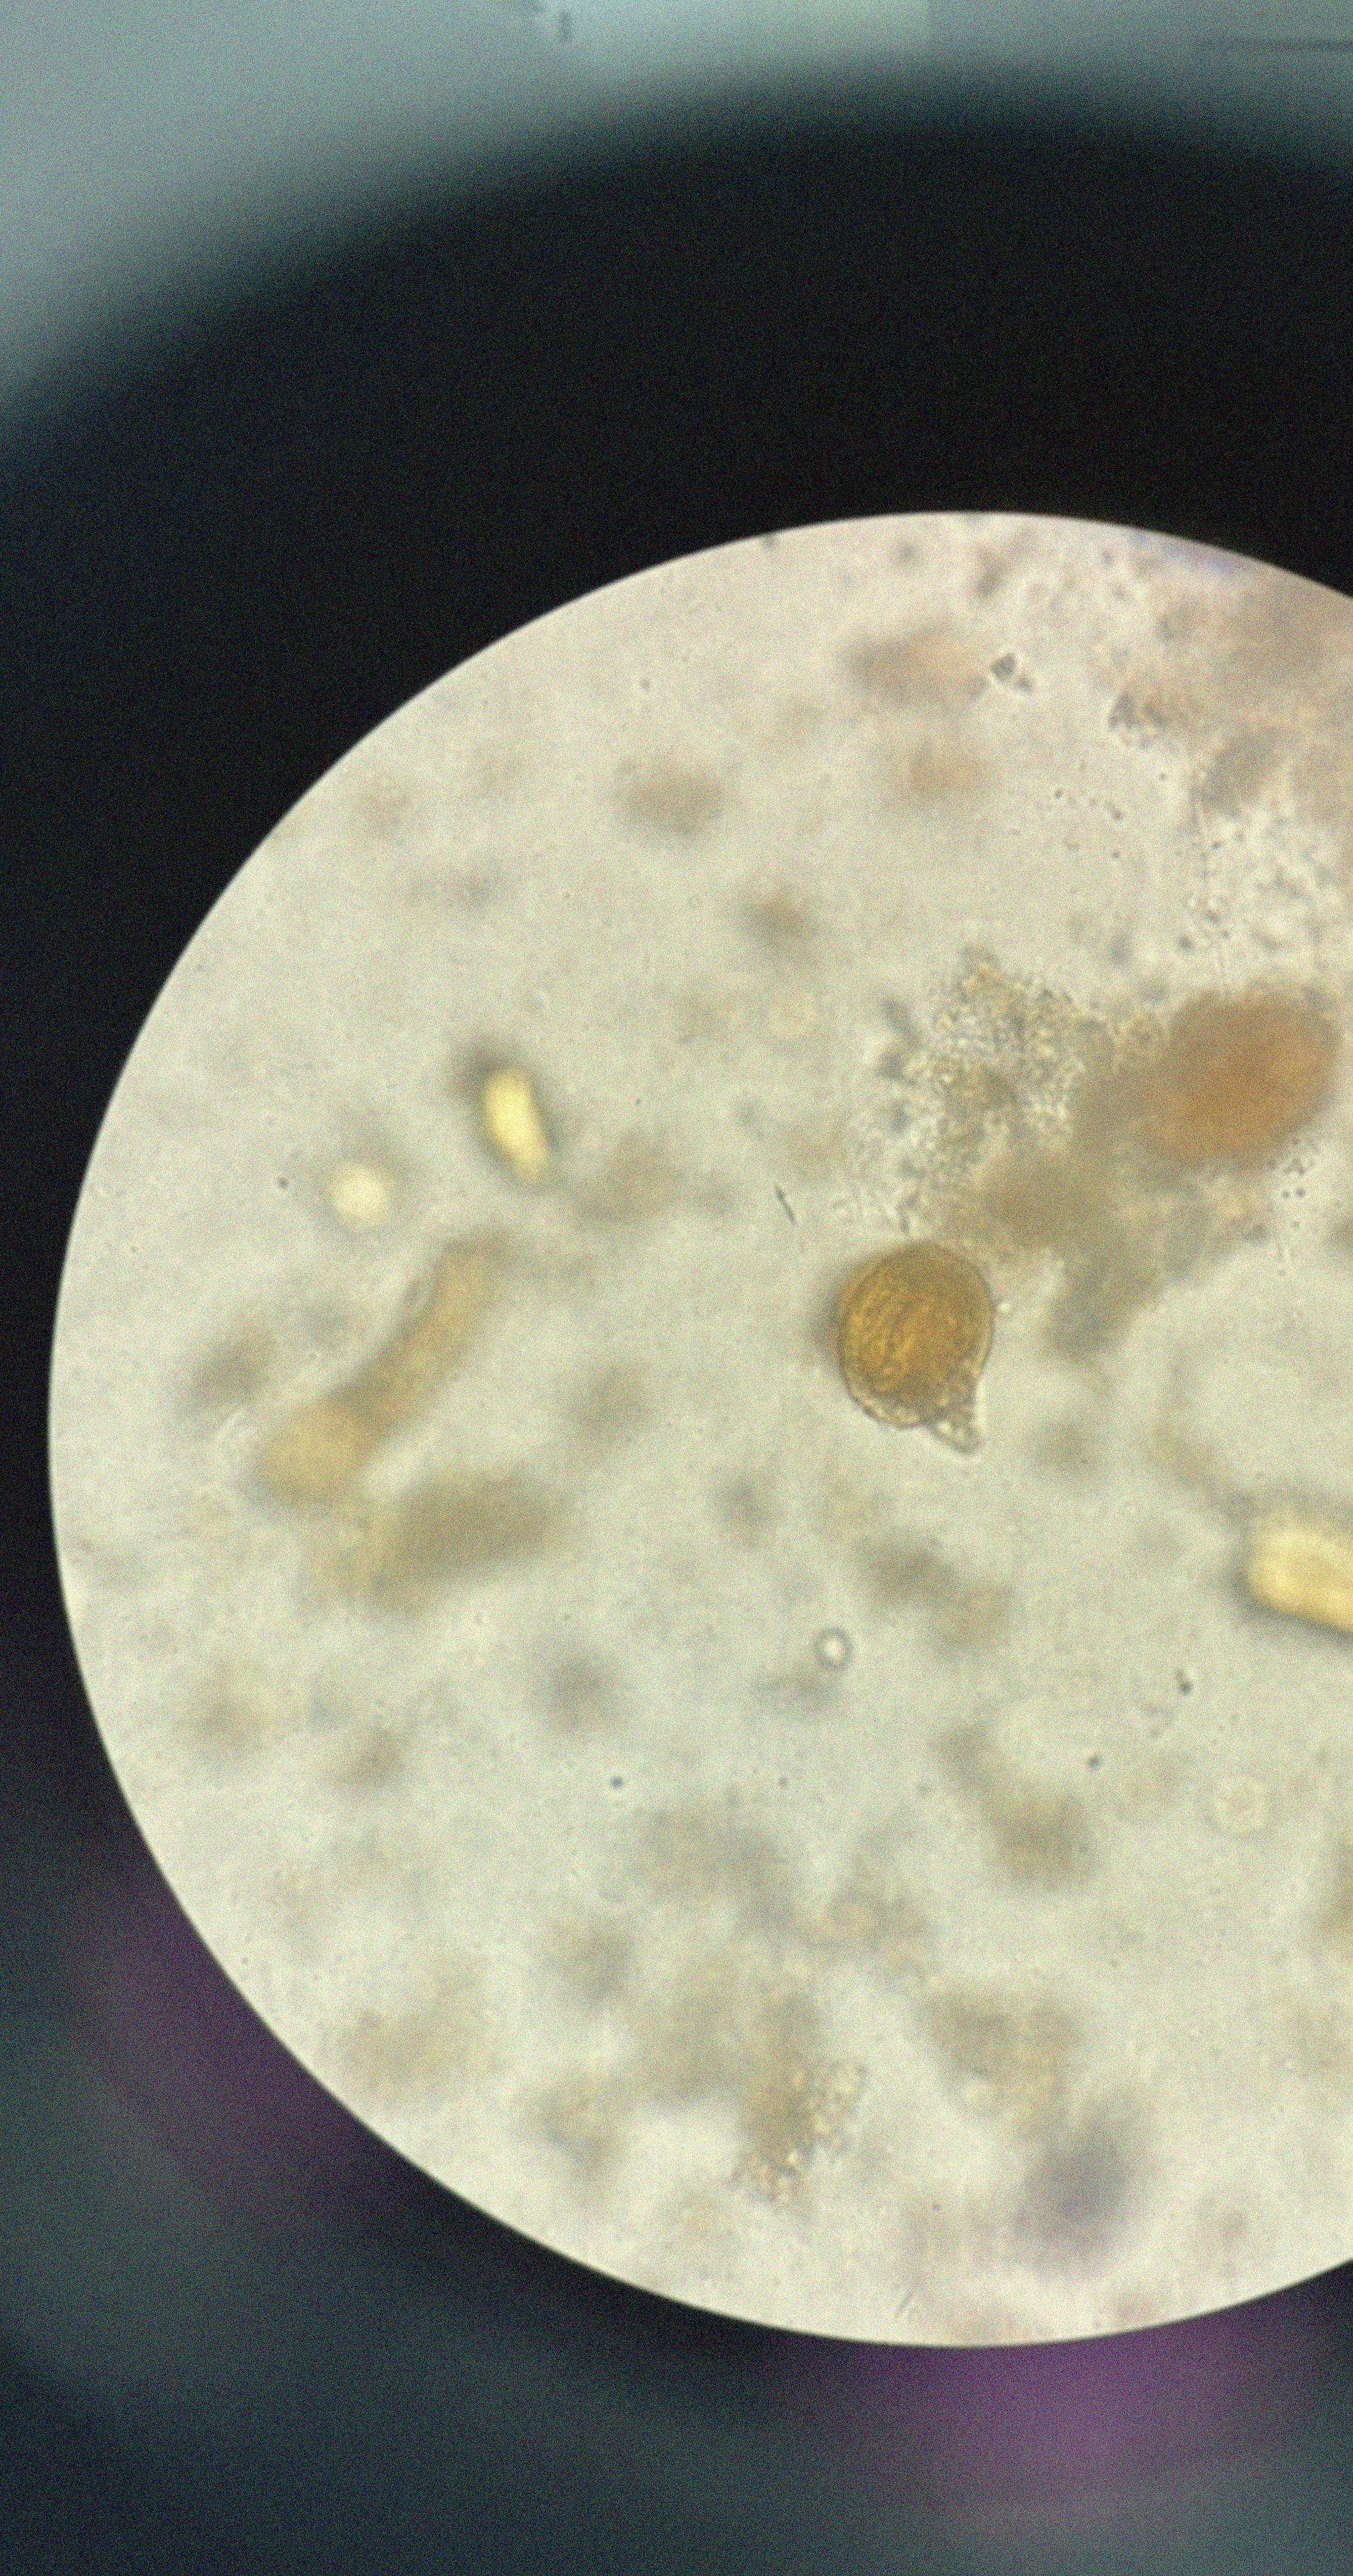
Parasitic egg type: Ascaris lumbricoides